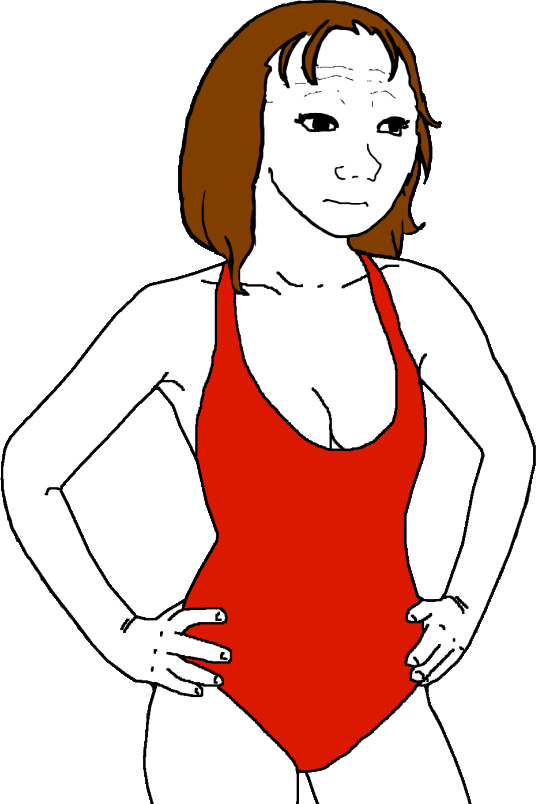
Label: 5_Daddys_Girl